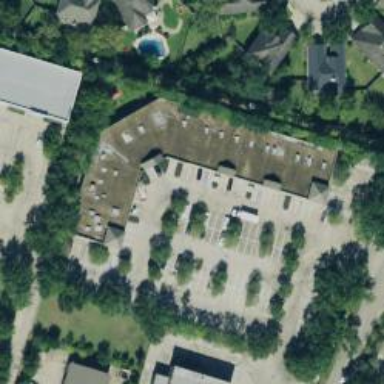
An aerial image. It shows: Parking space is available.